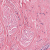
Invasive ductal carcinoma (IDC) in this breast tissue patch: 0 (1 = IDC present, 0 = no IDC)